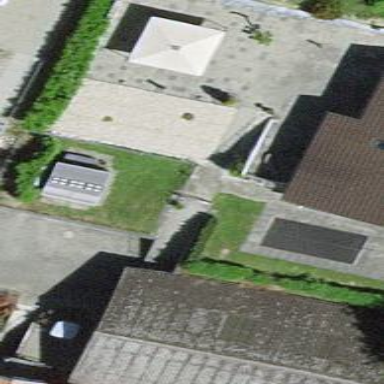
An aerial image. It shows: Garage.